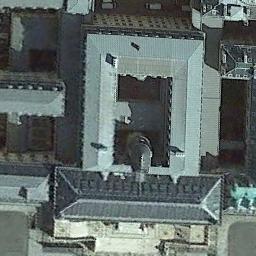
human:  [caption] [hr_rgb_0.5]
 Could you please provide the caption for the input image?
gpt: The palace is on the open place next to some buildings .

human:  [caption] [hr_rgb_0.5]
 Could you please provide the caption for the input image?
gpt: There are several buildings of different shapes in the palace .

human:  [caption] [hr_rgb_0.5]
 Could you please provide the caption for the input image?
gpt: The white palace has some palaces and courtyards .

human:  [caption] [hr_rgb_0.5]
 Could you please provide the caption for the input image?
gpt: The palace is surrounded by lush forests .

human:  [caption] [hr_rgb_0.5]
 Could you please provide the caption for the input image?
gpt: A palace with a black roof and some gray roofs .